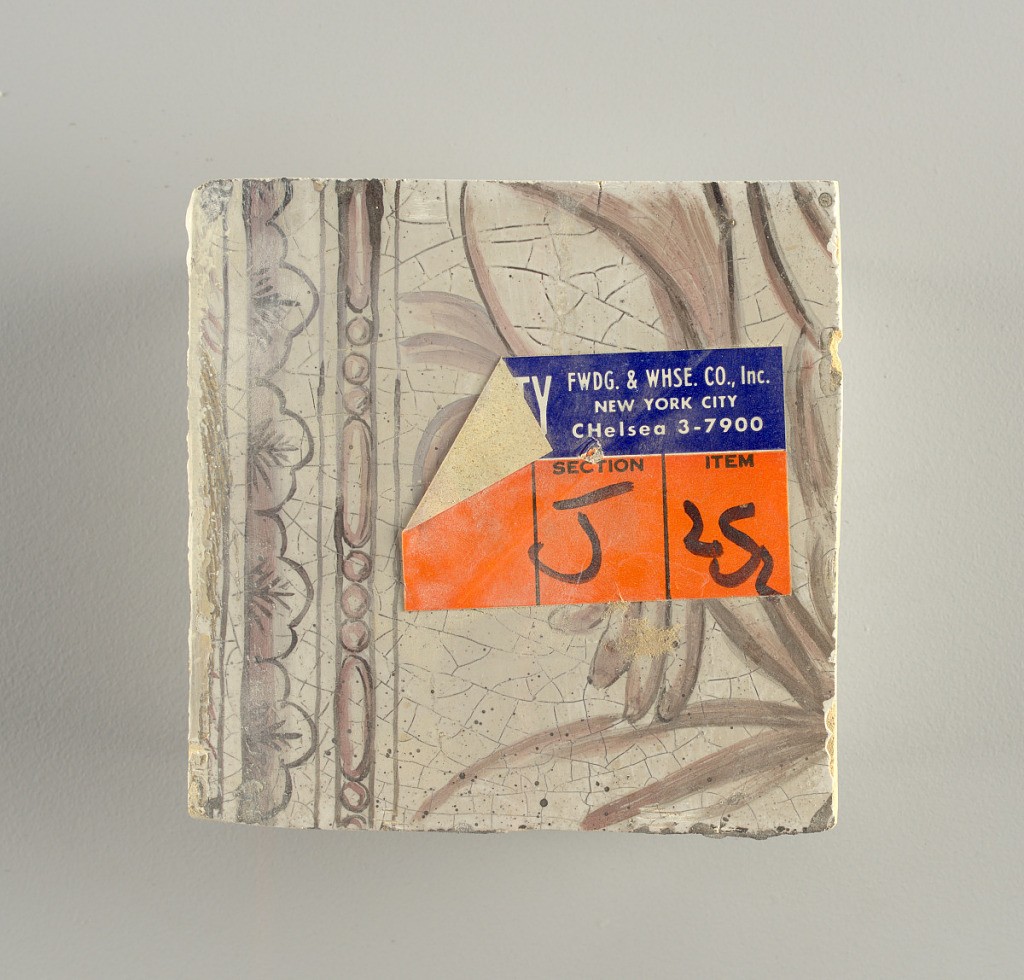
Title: Wall facing
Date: ca. 1725
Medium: tin-glazed earthenware, underglaze
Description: Two vertical rectangles, twenty-three tiles high.  A) Nine tiles wide at top; seven tiles wide at bottom.  B) Ten and one-half tiles wide.

Arabesque design of foliage.  A) with centered figure of Justice under a canopy.  B) with centered urn.